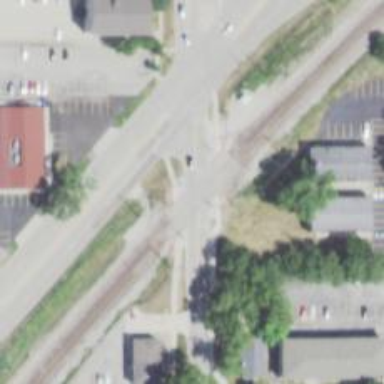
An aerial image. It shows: Level crossing with lights at railway intersection.